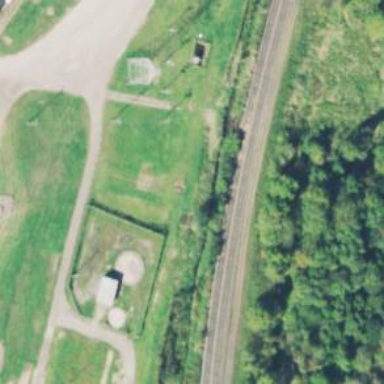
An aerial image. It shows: Railway track.